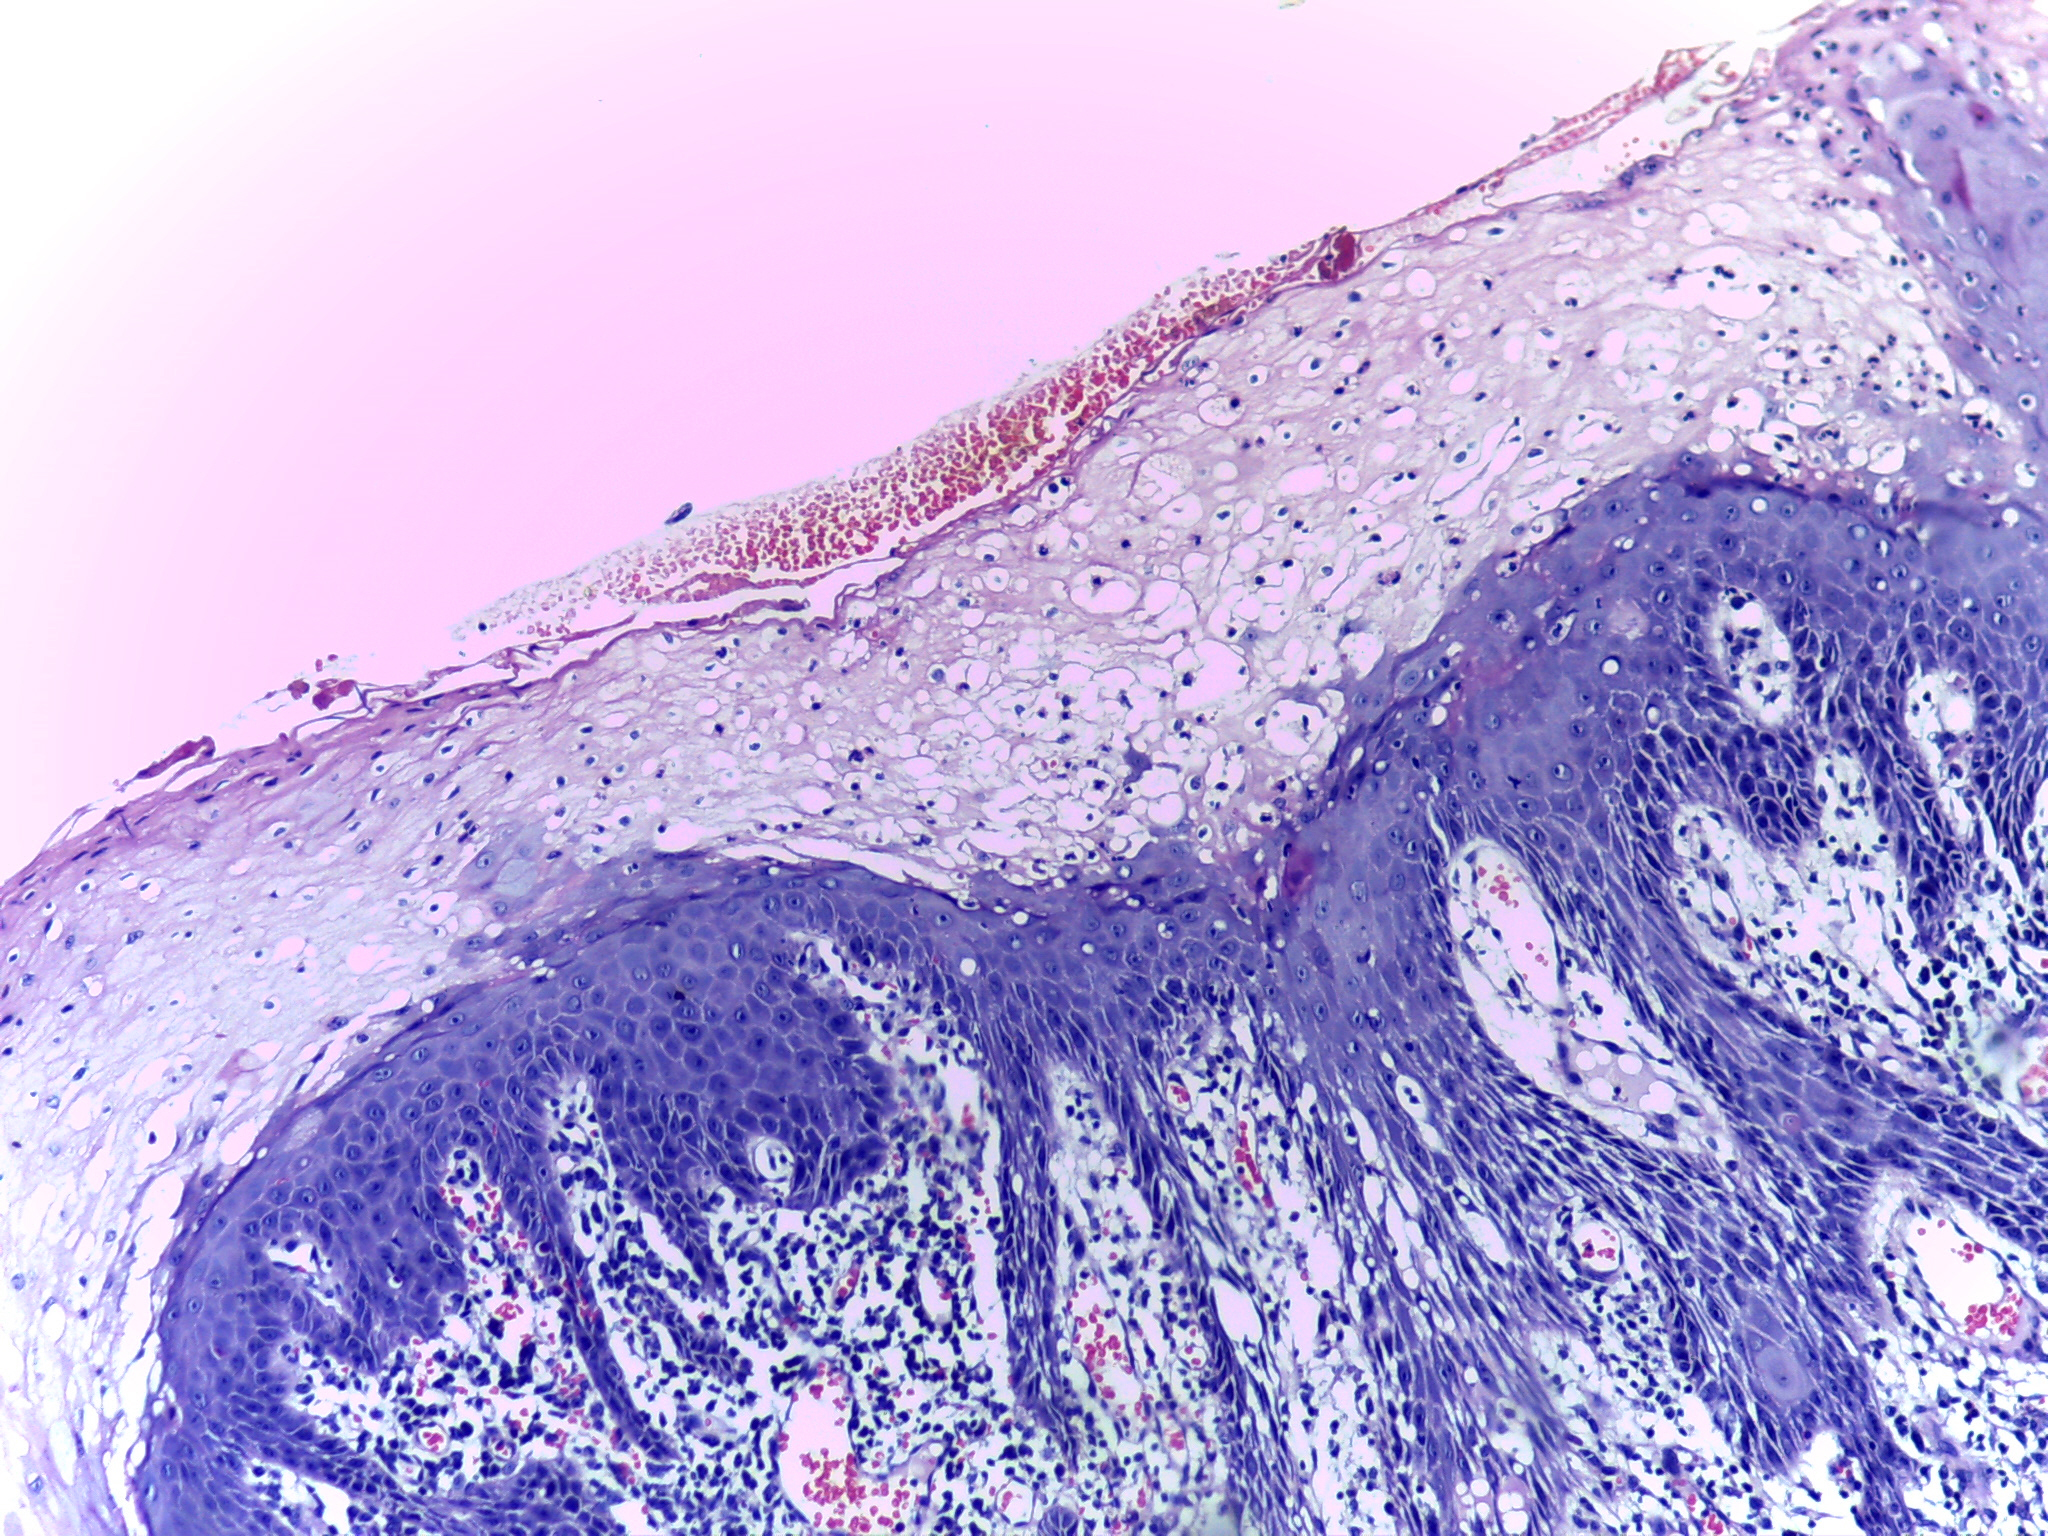
Diagnosis: Normal